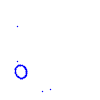
Particle: proton